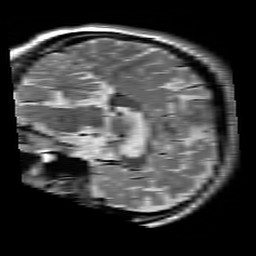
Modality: T2w
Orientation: sagittal
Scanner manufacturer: siemens
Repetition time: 3.9 s
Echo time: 0.076 s